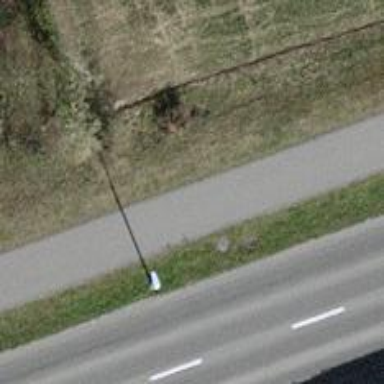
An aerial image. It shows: Asphalt cycleway.